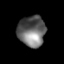
Tissue: lung
Cell type: Epithelial cells
Senescence score: 0.1967
Nuclear area (px): 820
Mean DAPI intensity: 106.024